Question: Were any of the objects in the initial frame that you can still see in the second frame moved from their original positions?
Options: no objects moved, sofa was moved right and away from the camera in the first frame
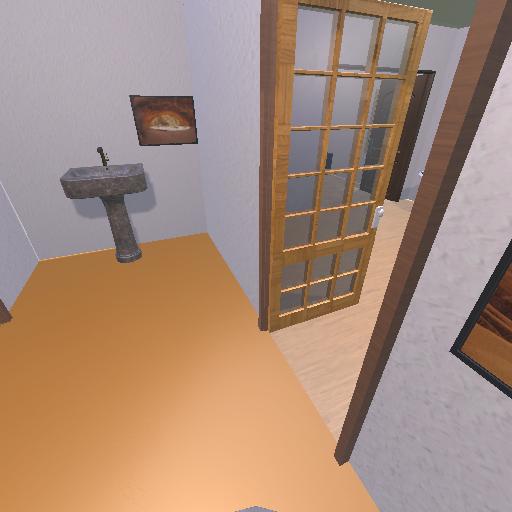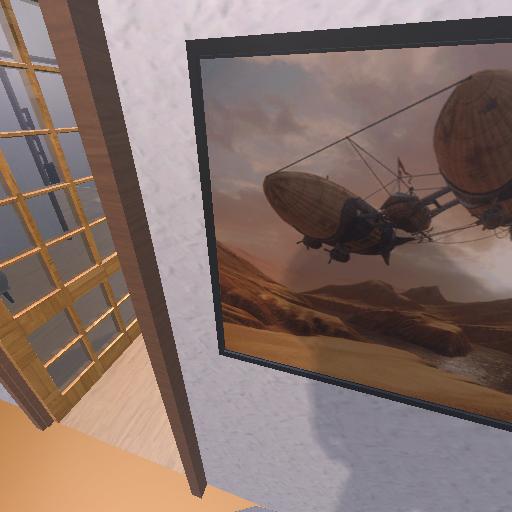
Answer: no objects moved